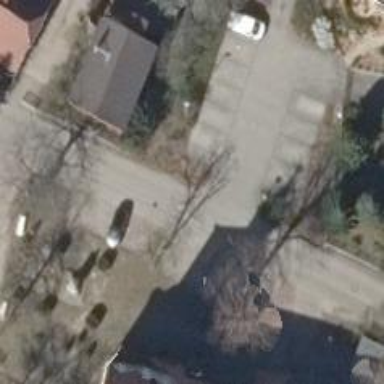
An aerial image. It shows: Diagonal parking lane on paved residential road.